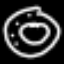
Label: donut